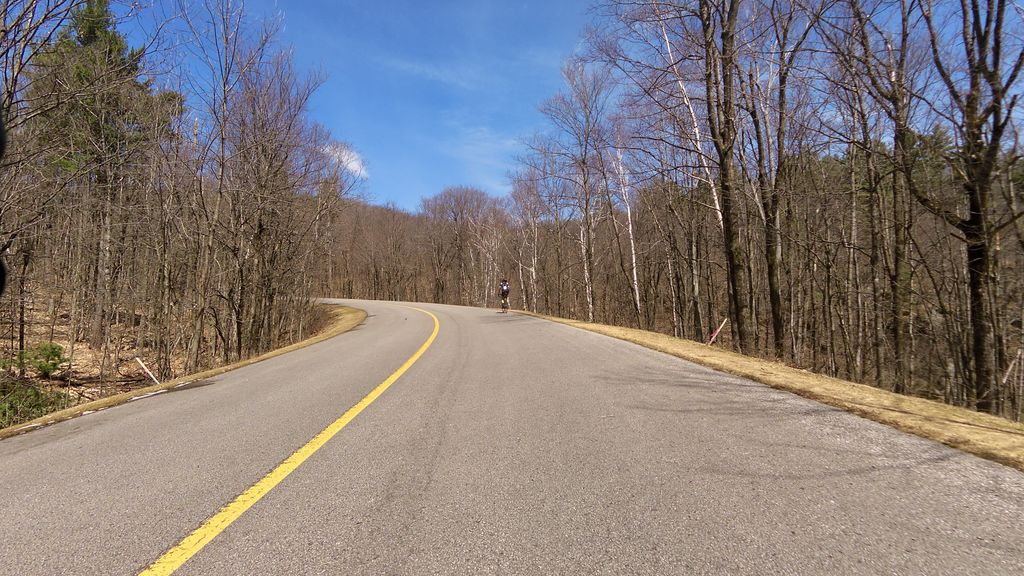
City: ottawa-gatineau